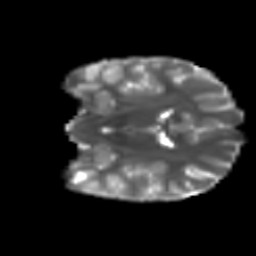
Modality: T2w
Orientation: coronal
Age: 10
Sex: female
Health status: ill
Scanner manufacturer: ge
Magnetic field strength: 3 T
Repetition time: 6.752 s
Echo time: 0.079 s